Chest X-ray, PA view. Patient: 43 years old, sex M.
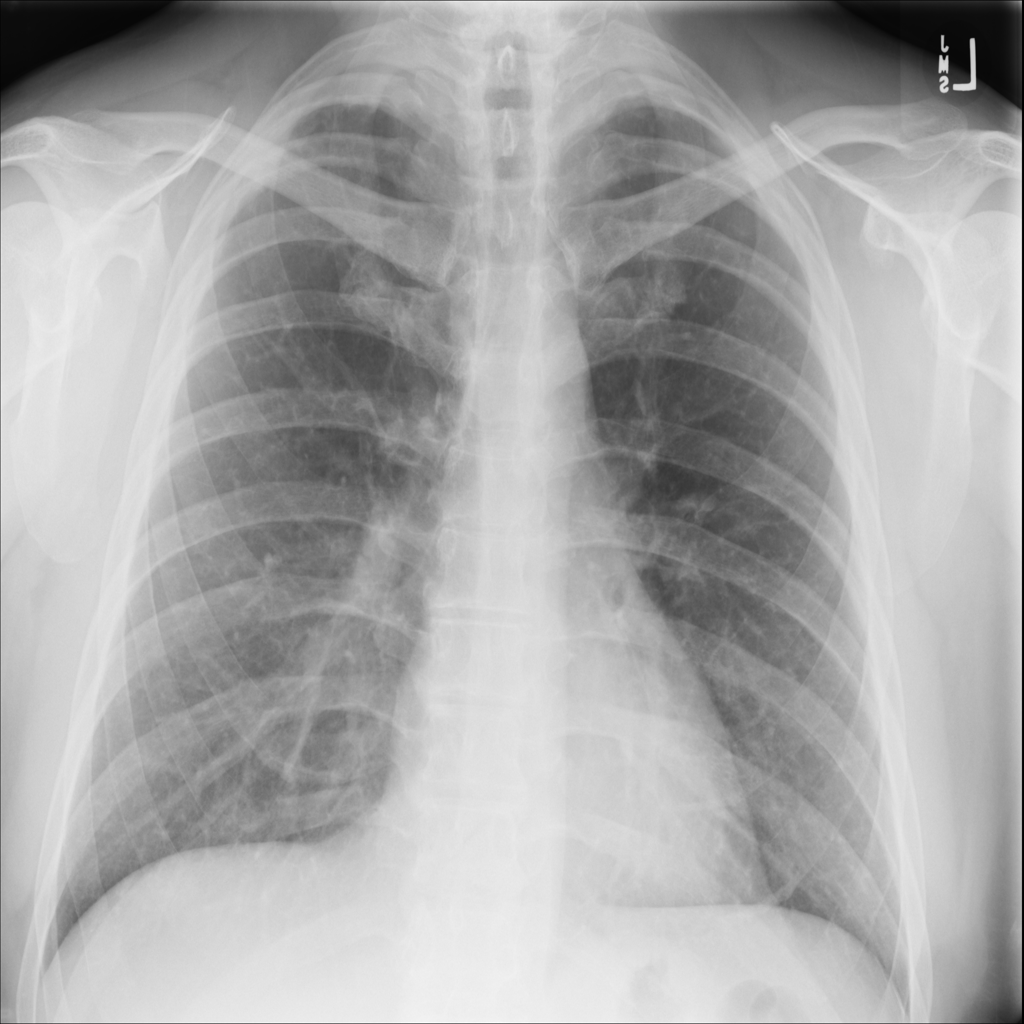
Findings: No Finding